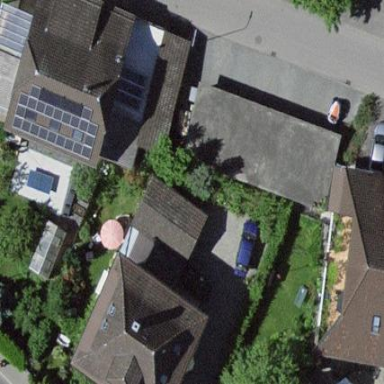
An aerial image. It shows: Garage.